Question: I want to do a nice effect that would do something like this:

So far, I made a separate layer in photoshop for each colour, and I want these to slowly fade in and out. The problem is, however that each blob is about 140KB if I use PNG. Is there a better alternative like doing this in vector and blurring it in jquery? Thanks :))
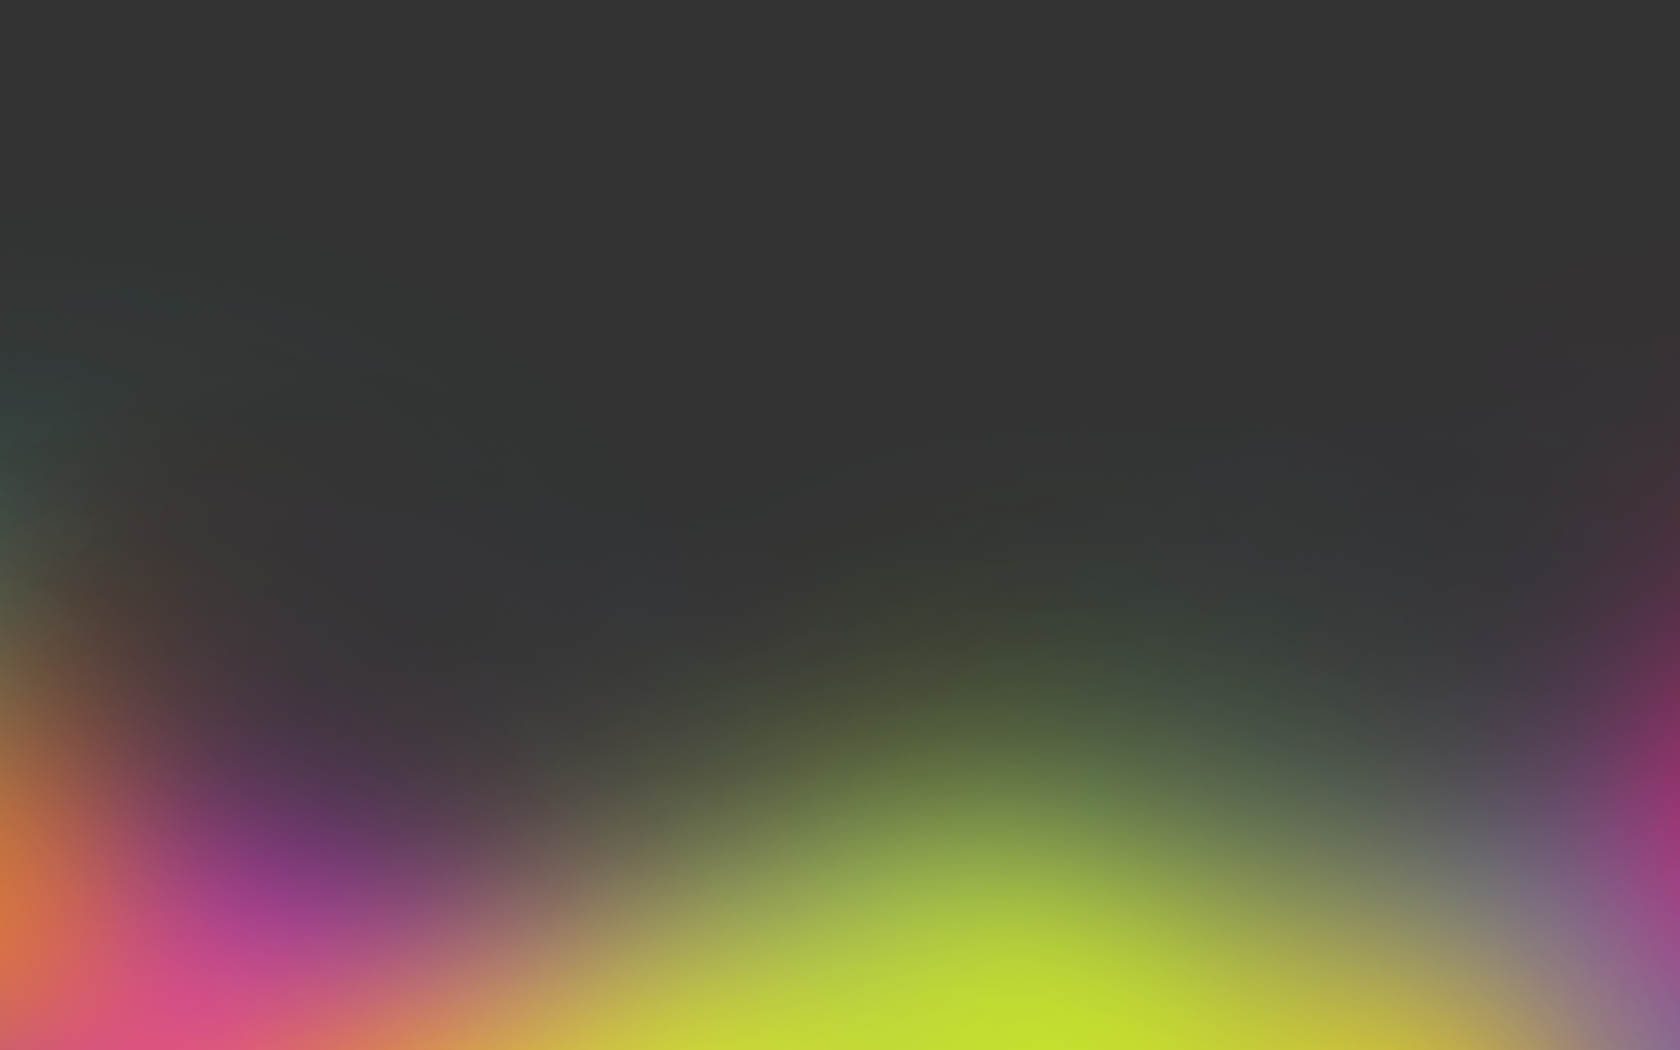
Answer: Few minutes of work below, but I still don't find it as a best solution... I've overcome blur problem with simple gradient - faster... Fading should be JavaScripted.
'''
<svg xmlns="http://www.w3.org/2000/svg" version="1.1" style="width:100%;height:100%">
<defs>
<filter id="f1" x="0" y="0">
<feGaussianBlur in="SourceGraphic" stdDeviation="10" />
</filter>
<radialGradient id="grad1" cx="50%" cy="50%" r="50%" fx="50%" fy="50%">
<stop offset="0%" style="stop-color:rgb(255,0,0); stop-opacity:1" />
<stop offset="100%" style="stop-color:rgb(255,0,0);stop-opacity:0" />
</radialGradient>
<radialGradient id="grad2" cx="50%" cy="50%" r="50%" fx="50%" fy="50%">
<stop offset="0%" style="stop-color:rgb(255,255,0); stop-opacity:1" />
<stop offset="100%" style="stop-color:rgb(255,255,0);stop-opacity:0" />
</radialGradient>
<radialGradient id="grad3" cx="50%" cy="50%" r="50%" fx="50%" fy="50%">
<stop offset="0%" style="stop-color:rgb(0,255,255); stop-opacity:1" />
<stop offset="100%" style="stop-color:rgb(0,255,255);stop-opacity:0" />
</radialGradient>
<radialGradient id="grad4" cx="50%" cy="50%" r="50%" fx="50%" fy="50%">
<stop offset="0%" style="stop-color:rgb(0,0,255); stop-opacity:1" />
<stop offset="100%" style="stop-color:rgb(0,0,255);stop-opacity:0" />
</radialGradient>
</defs>
<rect width="100%" height="100%" style="fill:gray;stroke-width:1;stroke:rgb(0,0,0)" />
<circle cx="300" cy="200" r="300" fill="url(#grad1)" >
<animate attributeType="CSS" attributeName="opacity" from="1" to="0" dur="5s" repeatCount="indefinite" />
</circle>
<circle cx="700" cy="600" r="200" fill="url(#grad2)" >
<animate attributeType="CSS" attributeName="opacity" from="0" to="1" dur="2s" repeatCount="indefinite" />
</circle>
<circle cx="100" cy="400" r="150" fill="url(#grad3)" >
<animate attributeType="CSS" attributeName="opacity" from="1" to="0" dur="3s" repeatCount="indefinite" />
</circle>
<circle cx="400" cy="700" r="500" fill="url(#grad4)" >
<animate attributeType="CSS" attributeName="opacity" from="1" to="0" dur="7s" repeatCount="indefinite" />
</circle>
</svg>
'''